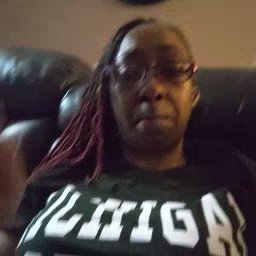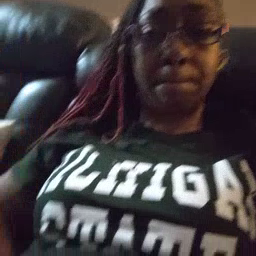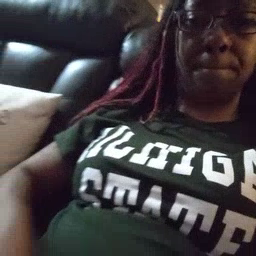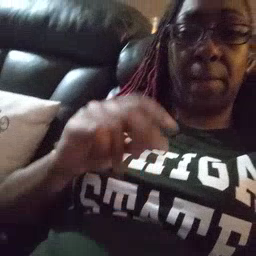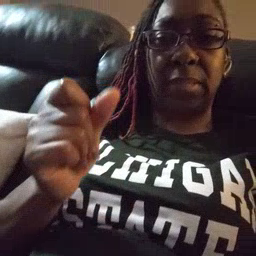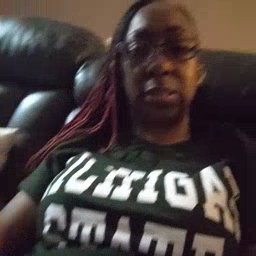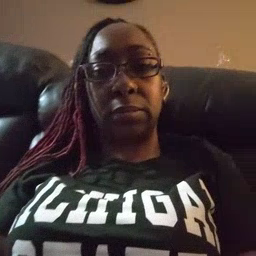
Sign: puppy